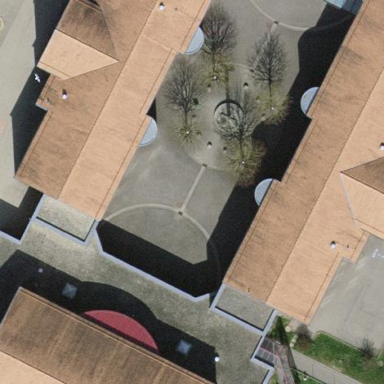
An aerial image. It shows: School building.